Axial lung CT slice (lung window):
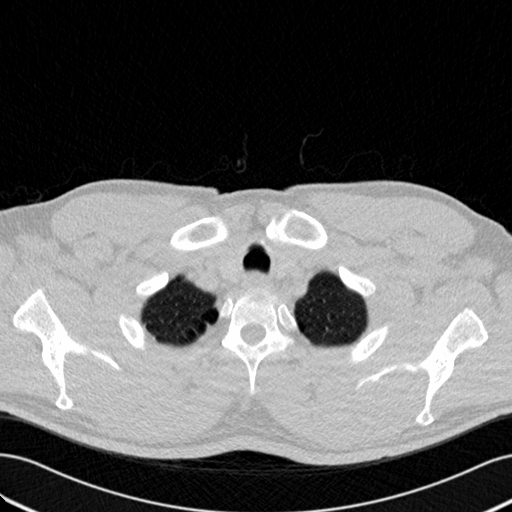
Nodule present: no